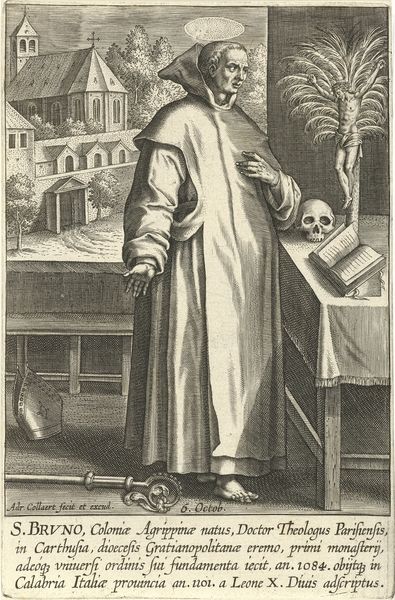
Titel: Heilige Bruno
Künstler: Adriaen Collaert
Standort: Amsterdam
Institution: Rijksmuseum
Schlagwörter: baum, fuß, mann, fenster, tisch, weg, haube, kappe, mütze, schädel, tischtuch, kirche, geistlicher, kutte, decke, holzschnitt, schrift, stab, graphik, bank, bischof, palme, buch, kloster, kreuz, druck, druckgrafik, radierung, stich, heiligenschein, totenkopf, christus, jesus, mönch, heiliger, mitra, tiara, kupferstich, totenschädel, zepter, kapuze, latein, bischofsstab, inri, bischofsmütze, blcik, bruno, s., mitras, alraun, mythra